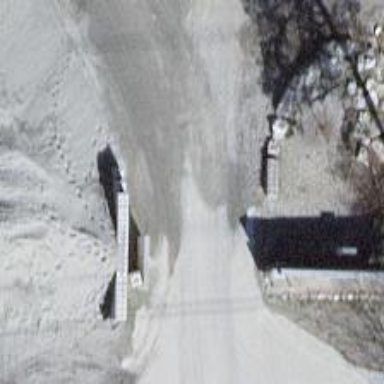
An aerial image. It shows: Lift gate barrier.